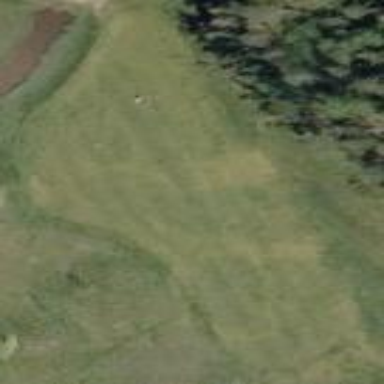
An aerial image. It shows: Golf fairway surrounded by grass.